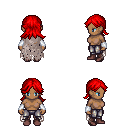
a pixel art fantasy rpg character, female body template, human, dark skin, gray tattered cape, metal pants, red loose hair, white cloth bracers, maroon shoes, four views (front, back, left, right), 2x2 character sprite sheet, small pixel art, hard edges, no anti-aliasing